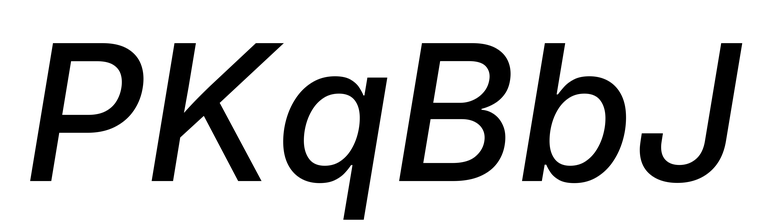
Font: Inter-Italic_Medium_Italic